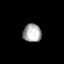
Tissue: skin
Cell type: Others
Senescence score: 0.7808
Nuclear area (px): 315
Mean DAPI intensity: 176.692